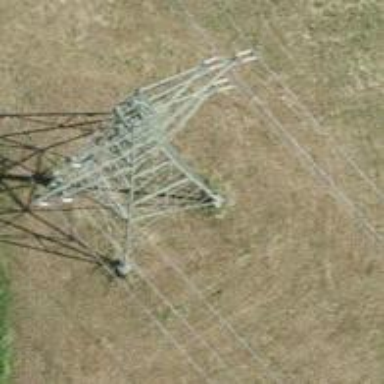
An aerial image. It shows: Power tower.